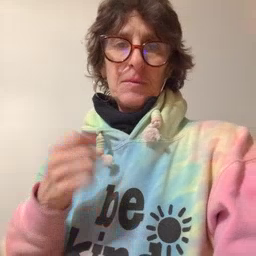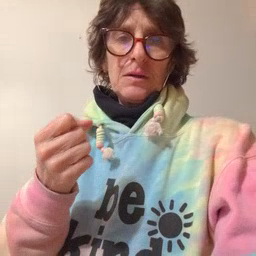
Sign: milk